Interaction volume radius: 10 \u00c5
Interaction volume height: 15 \u00c5
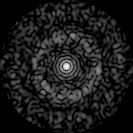
Disorder parameter: 0.8492